Question: I thought the 'Printable' protocol would do it, but it doesn't. Is there another protocol? I want it to show the 3 numbers, not "C._GLKVector3"

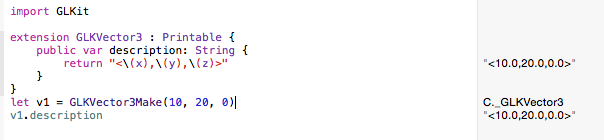
Answer: As of Swift 2 this can be done by making the type conform to 'CustomStringConvertible' (previously 'Printable'). In the case of 'GLKVector3' you would do:
'''
extension GLKVector3: CustomStringConvertible {
public var description: String {
return "<\(x), \(y), \(z)>"
}
}
'''